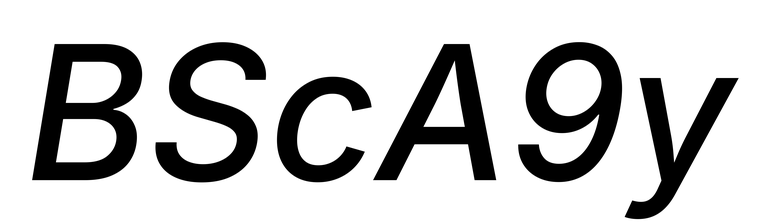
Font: Inter-Italic_Medium_Italic